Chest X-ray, AP view. Patient: 58 years old, sex F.
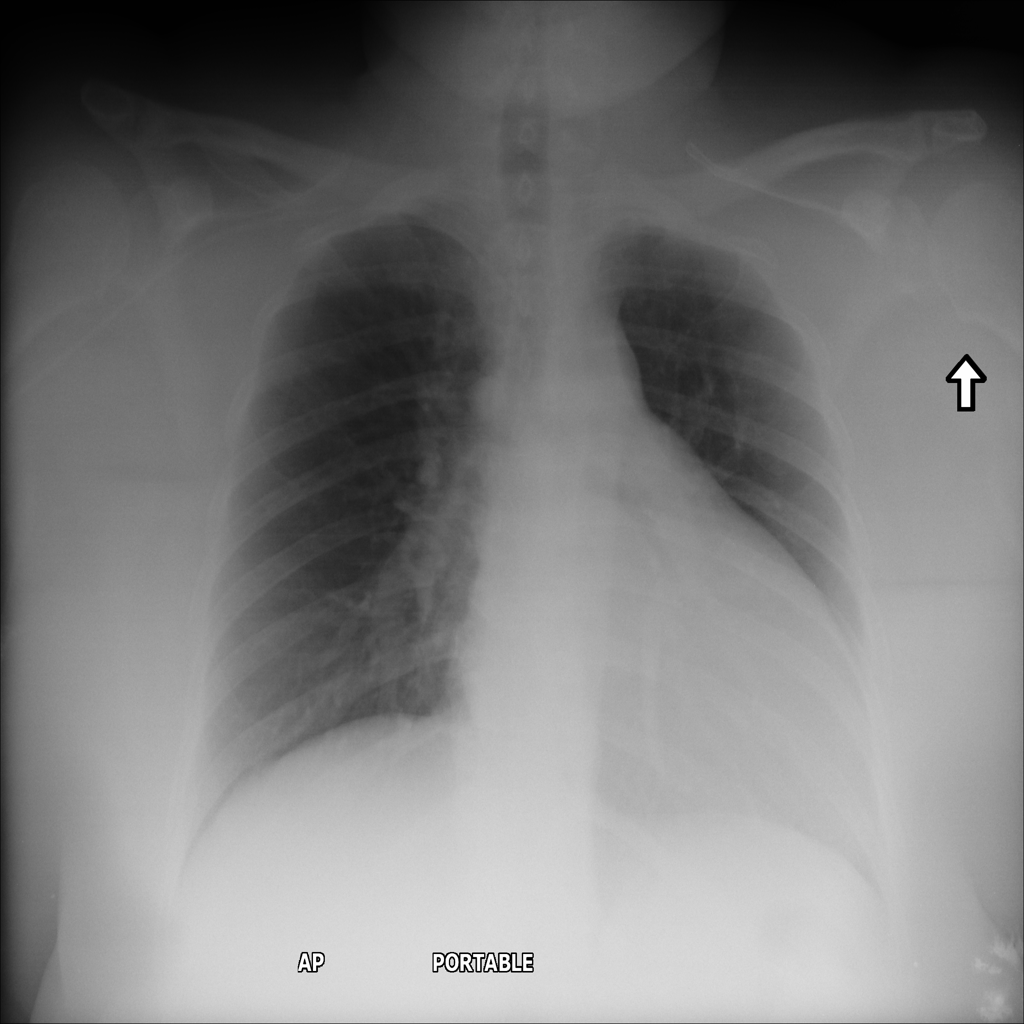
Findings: No Finding